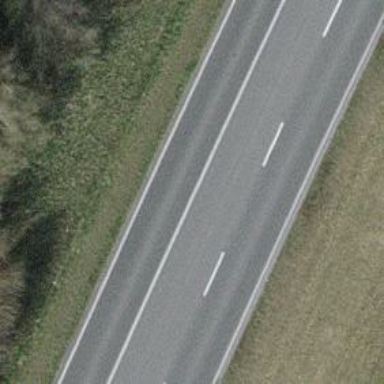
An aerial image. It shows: Asphalt road classified as primary highway.